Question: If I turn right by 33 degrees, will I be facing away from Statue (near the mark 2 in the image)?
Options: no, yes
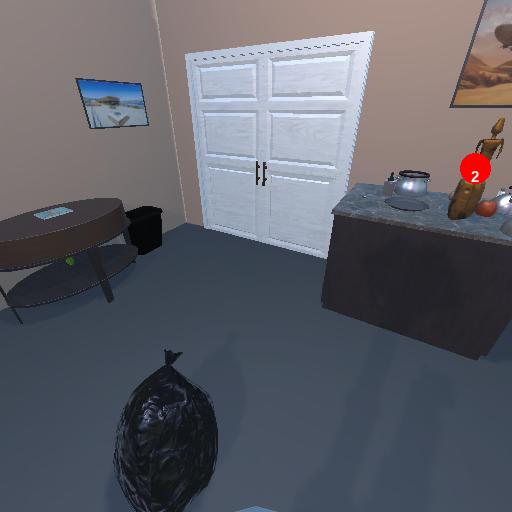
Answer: no